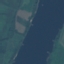
Land use / land cover class: River